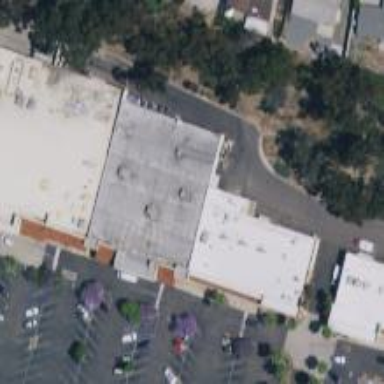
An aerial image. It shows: Retail building.